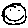
Label: smiley face